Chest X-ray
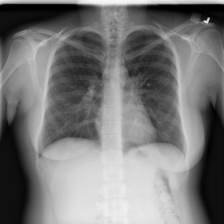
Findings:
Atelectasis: negative
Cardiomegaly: negative
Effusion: negative
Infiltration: negative
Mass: negative
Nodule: negative
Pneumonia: negative
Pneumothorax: negative
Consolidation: negative
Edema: negative
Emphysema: negative
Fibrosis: negative
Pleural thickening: negative
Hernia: negative